The image is the raw time-domain waveform of a rolling-element bearing's vibration signal. Diagnose the bearing from this image, choosing from: normal, inner_race, outer_race, ball.
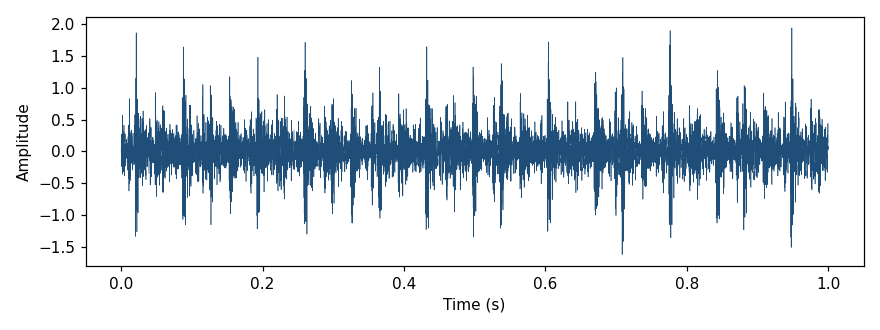
Answer: outer_race